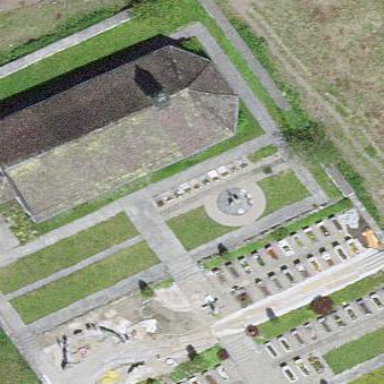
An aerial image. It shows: Cemetery.